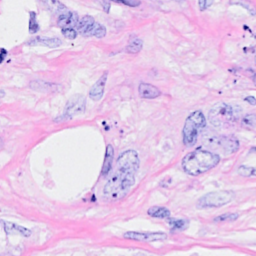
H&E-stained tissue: Breast